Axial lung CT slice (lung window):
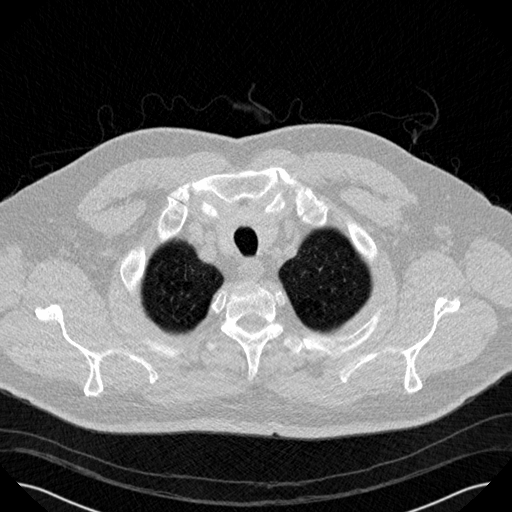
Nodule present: no